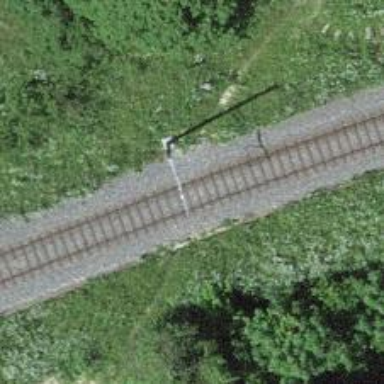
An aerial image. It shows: Railway crossing.